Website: apple
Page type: billing-address
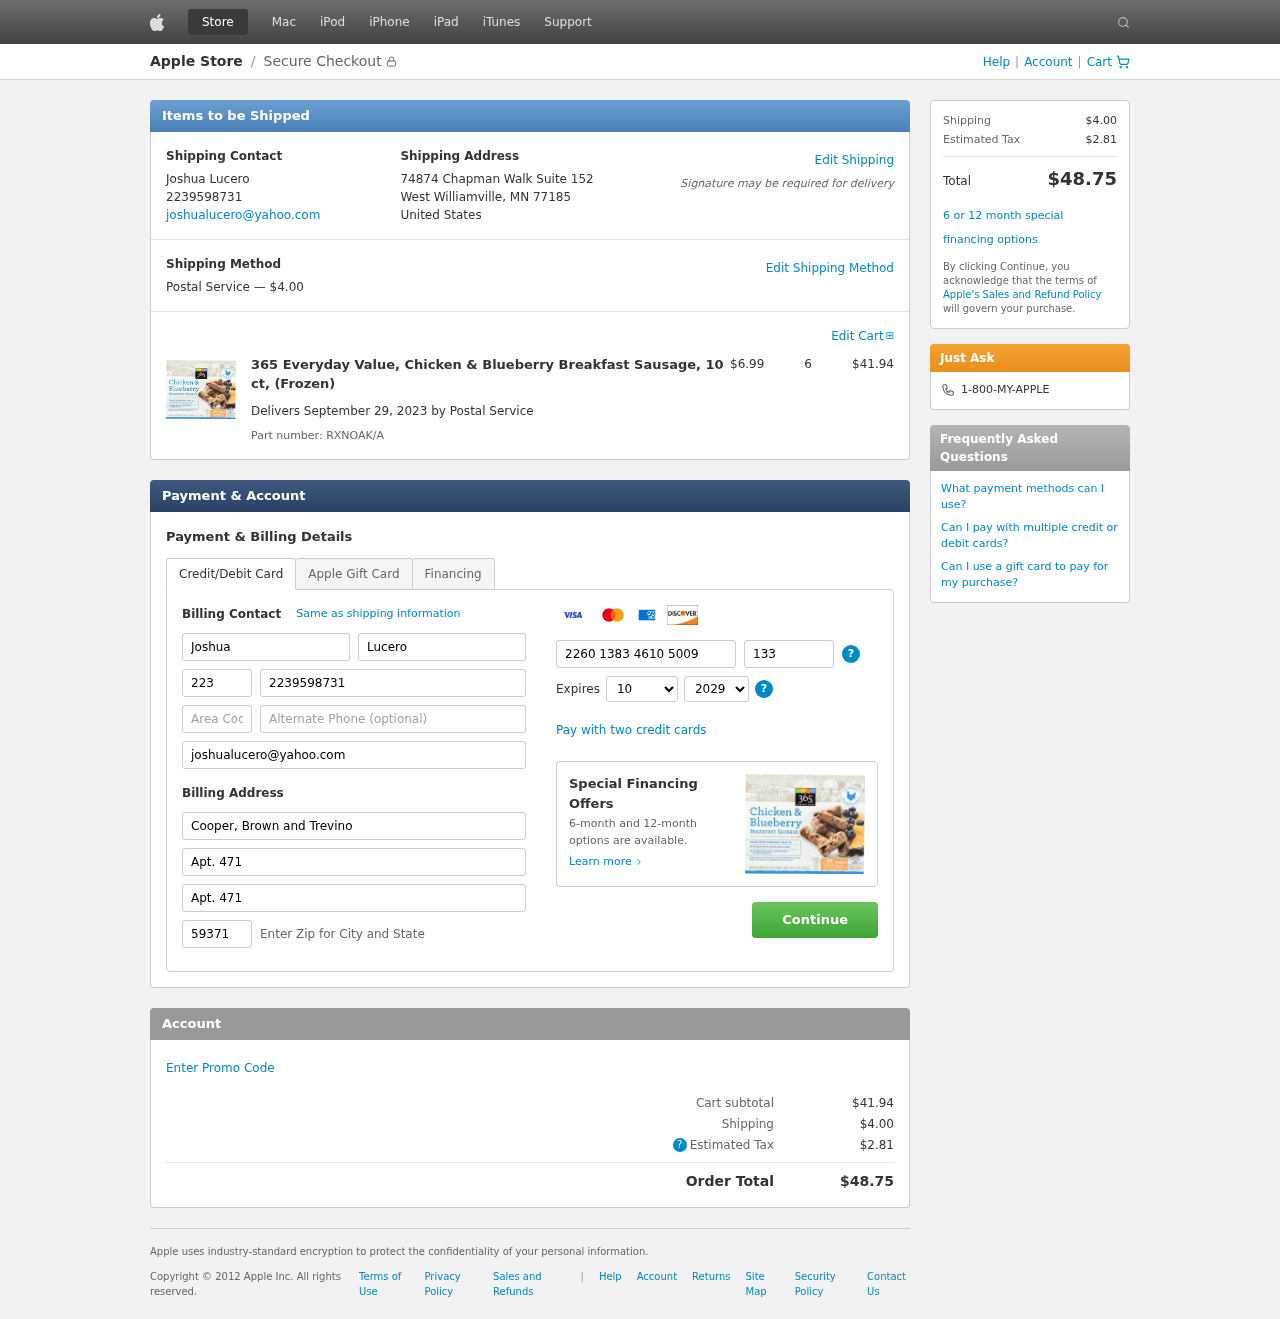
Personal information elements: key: PII_CARD_CVV
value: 133
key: PII_CARD_EXPIRY_MONTH
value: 10
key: PII_CARD_EXPIRY_YEAR
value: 29
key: PII_CARD_NUMBER
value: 2260 1383 4610 5009
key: PII_CITY_STATE_ZIP
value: West Williamville, MN 77185
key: PII_COMPANY
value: Cooper, Brown and Trevino
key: PII_COUNTRY
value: United States
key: PII_EMAIL
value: joshualucero@yahoo.com
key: PII_FIRSTNAME
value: Joshua
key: PII_FULLNAME
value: Joshua Lucero
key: PII_LASTNAME
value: Lucero
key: PII_PHONE
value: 2239598731
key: PII_PHONE_AREA
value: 223
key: PII_POSTCODE2
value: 59371
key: PII_STREET
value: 74874 Chapman Walk Suite 152
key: PII_STREET2
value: Apt. 471
Product elements: key: PRODUCT1_NAME
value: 365 Everyday Value, Chicken & Blueberry Breakfast Sausage, 10 ct, (Frozen)
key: PRODUCT1_PRICE
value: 6.99
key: PRODUCT1_QUANTITY
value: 6
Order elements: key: ORDER_SHIPPING_COST
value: $4.00
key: ORDER_SUBTOTAL
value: $41.94
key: ORDER_DELIVERY_DATE
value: September 29, 2023
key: ORDER_PART_NUMBER
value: RXNOAK/A
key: ORDER_TAX
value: $2.81
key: ORDER_TOTAL
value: $48.75